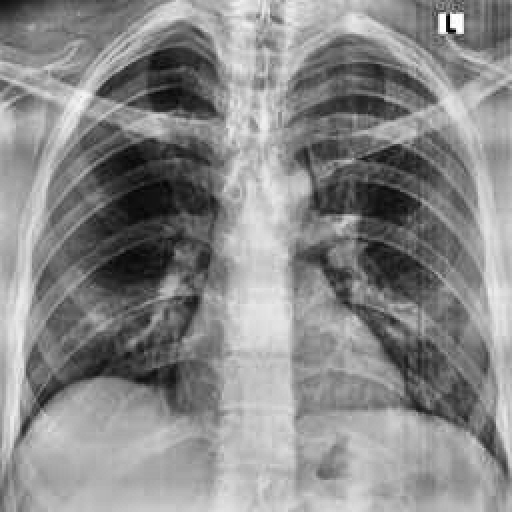
Finding: NORMAL